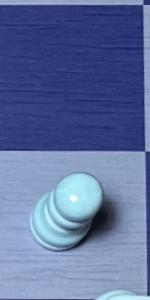
Label: Pawn_White